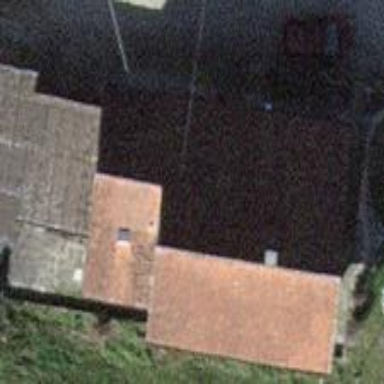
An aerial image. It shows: Gabled roof farm building.